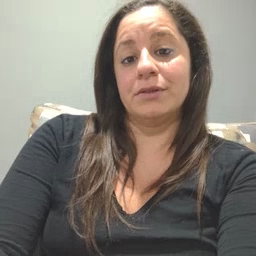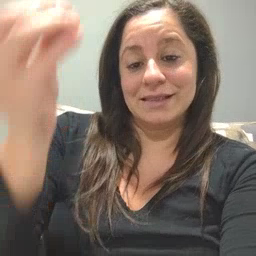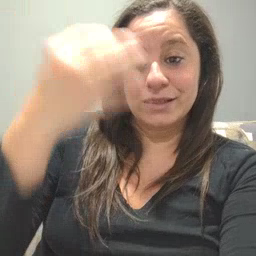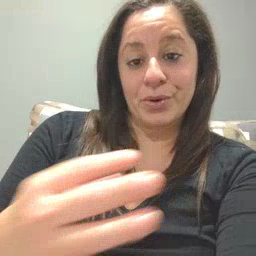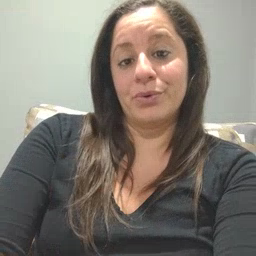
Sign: shower